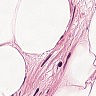
Metastatic tissue present: no